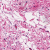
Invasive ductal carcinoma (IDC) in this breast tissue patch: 0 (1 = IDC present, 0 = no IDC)